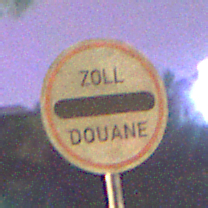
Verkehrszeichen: Zollstelle
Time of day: Night
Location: Outdoor (Suburban)
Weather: PartlyCloudy
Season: NotSpecified
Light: Artificial